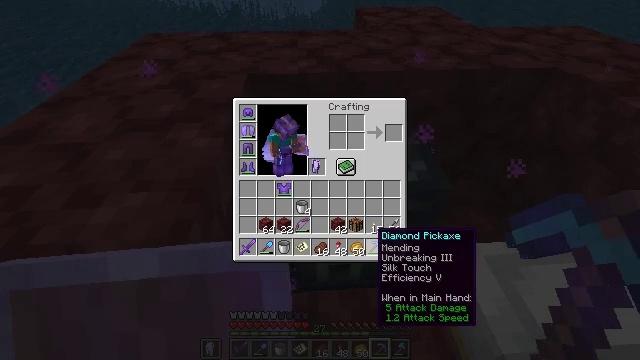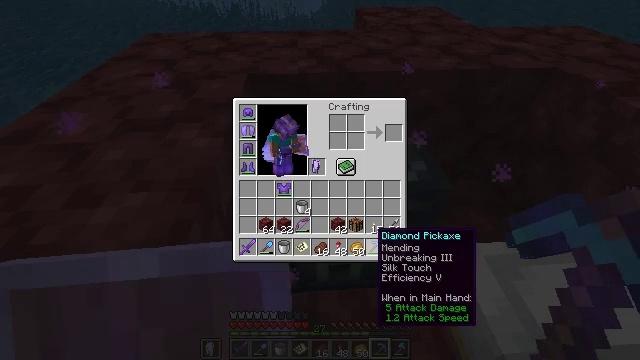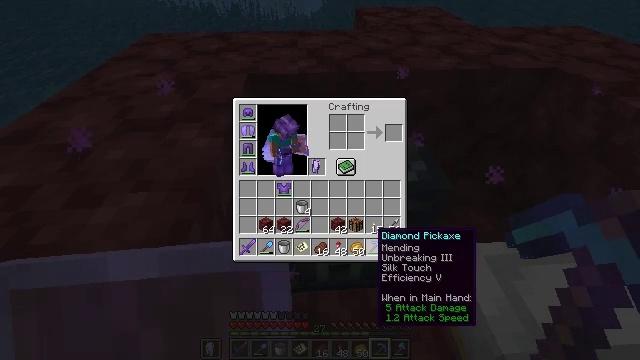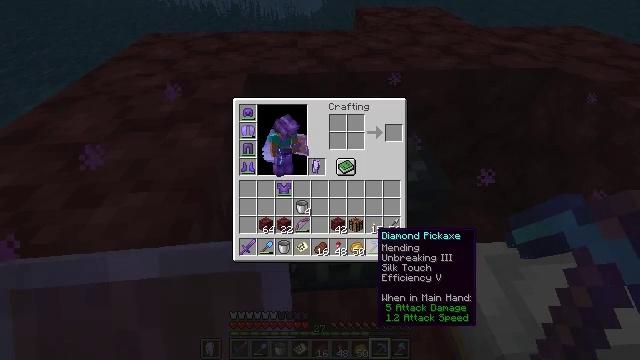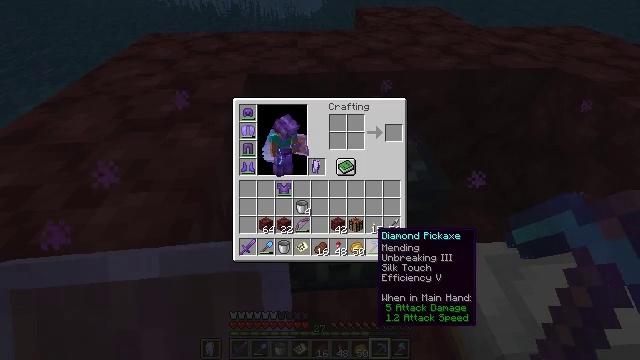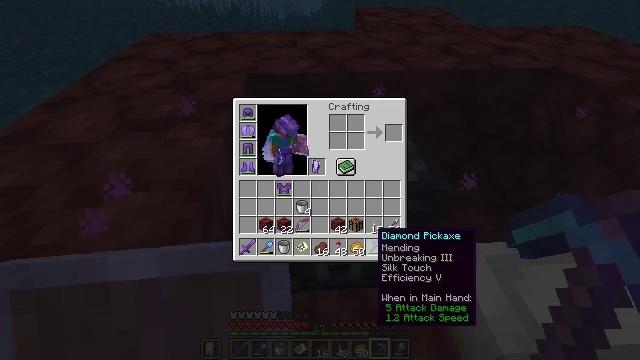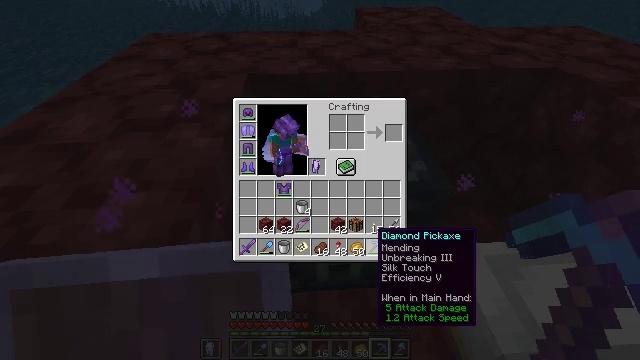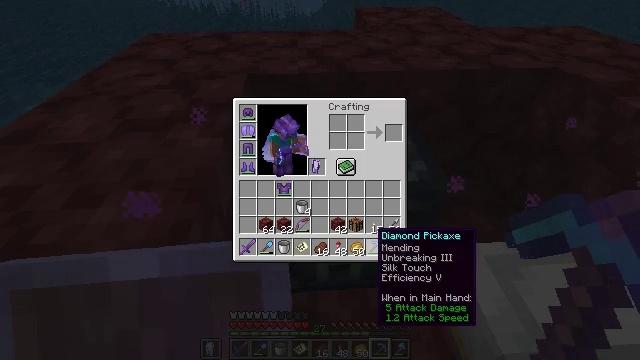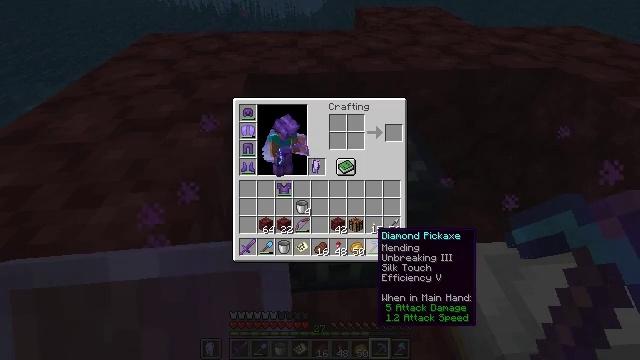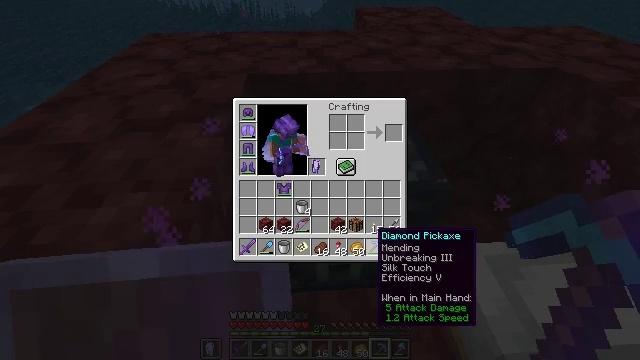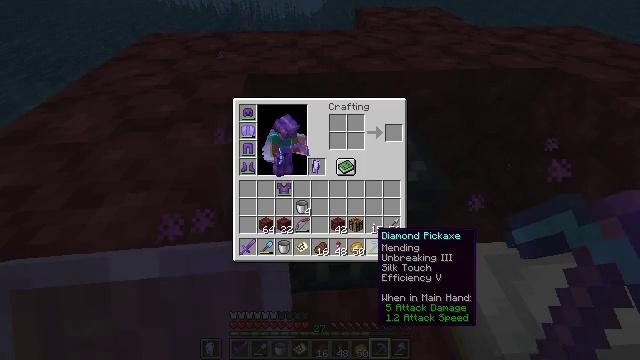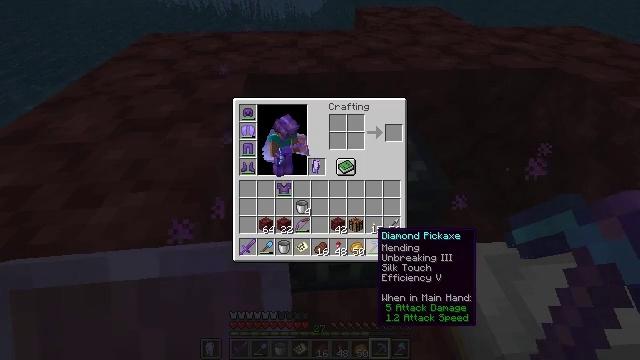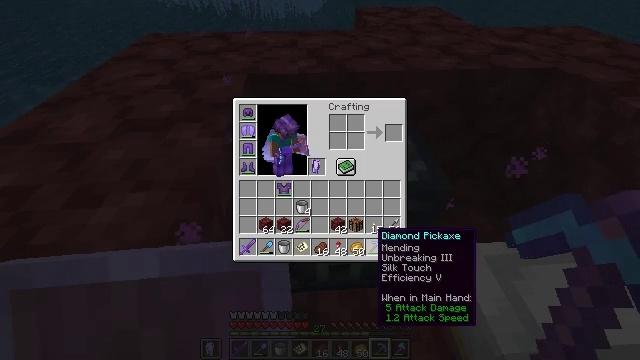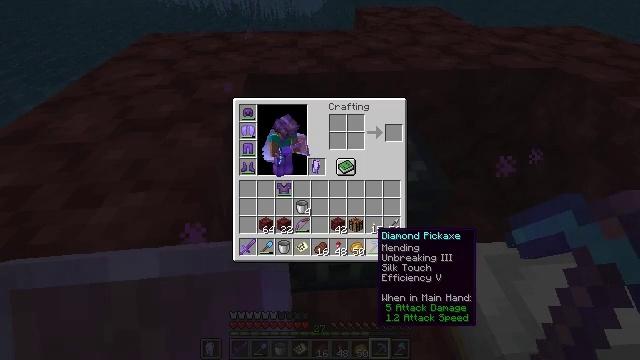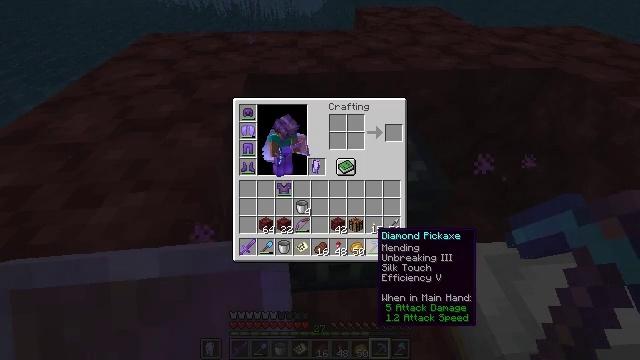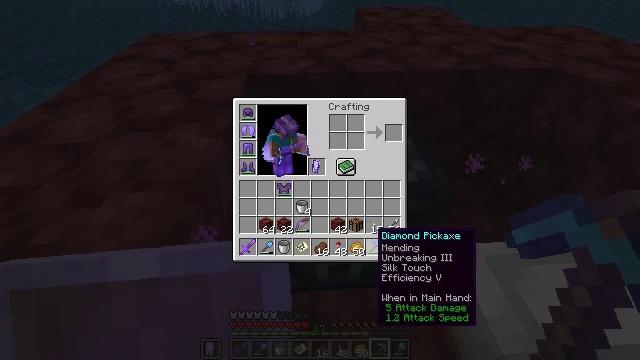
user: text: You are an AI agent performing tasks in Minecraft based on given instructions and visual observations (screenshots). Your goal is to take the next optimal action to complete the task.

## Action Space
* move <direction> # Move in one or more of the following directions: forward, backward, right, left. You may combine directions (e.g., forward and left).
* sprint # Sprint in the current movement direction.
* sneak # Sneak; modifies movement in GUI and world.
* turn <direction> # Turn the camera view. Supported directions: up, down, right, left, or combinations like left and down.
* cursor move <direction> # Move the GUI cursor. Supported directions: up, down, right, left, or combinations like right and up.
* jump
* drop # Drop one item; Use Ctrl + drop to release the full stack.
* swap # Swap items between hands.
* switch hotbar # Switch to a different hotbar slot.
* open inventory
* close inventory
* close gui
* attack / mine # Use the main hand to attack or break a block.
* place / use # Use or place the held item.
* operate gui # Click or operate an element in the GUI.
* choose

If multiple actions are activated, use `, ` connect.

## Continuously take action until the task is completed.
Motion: motion action
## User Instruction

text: Left click on the ender chest to mine.
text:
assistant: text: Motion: no_op
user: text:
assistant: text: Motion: no_op
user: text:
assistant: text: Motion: no_op
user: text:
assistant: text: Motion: no_op
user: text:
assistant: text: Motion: no_op
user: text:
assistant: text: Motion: no_op
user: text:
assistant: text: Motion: no_op
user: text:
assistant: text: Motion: no_op
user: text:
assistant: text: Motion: no_op
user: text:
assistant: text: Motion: no_op
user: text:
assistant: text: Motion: no_op
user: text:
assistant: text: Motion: no_op
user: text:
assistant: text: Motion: no_op
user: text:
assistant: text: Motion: no_op
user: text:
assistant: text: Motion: no_op
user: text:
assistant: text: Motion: no_op
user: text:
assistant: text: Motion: close inventory
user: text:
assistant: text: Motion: close inventory
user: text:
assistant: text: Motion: close inventory
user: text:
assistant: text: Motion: close inventory
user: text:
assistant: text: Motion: no_op
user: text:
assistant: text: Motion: no_op
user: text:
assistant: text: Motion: use / place
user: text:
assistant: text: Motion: use / place
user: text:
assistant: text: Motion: use / place
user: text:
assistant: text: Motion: use / place
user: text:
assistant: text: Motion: no_op
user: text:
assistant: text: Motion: open gui
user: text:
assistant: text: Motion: no_op
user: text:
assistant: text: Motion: no_op